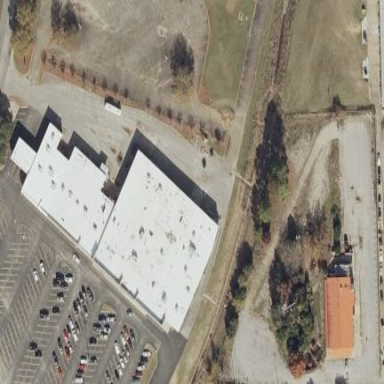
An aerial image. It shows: Retail building.